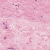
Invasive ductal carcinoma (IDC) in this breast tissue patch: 0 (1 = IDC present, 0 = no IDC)